Question: I have a flow sheet that I need to read values from. Here is how sheet1 is setup:
'''
equip | 11/1/2013 | 11/2/2013
car1 | travel | return home
car2 |maintenance|
car3 | travel | travel
'''

Basicly equipment in first frozen column, dates along the top row so each column under a date has the travel or maintenance for that equipment in the first column. It is a schedule for a timeline to the right.
What I need to do is find words in each row for a car but only if it is in the future.
Example: I need to find the next oil change for car1 but do not care about oil changes in the past, or in the far future beyond the first oil change in which im looking for.
Here is the index match I am using in sheet2 that works almost good enough.
'''
IF(INDEX(SHEET1!3:3,MATCH("oilchange"&"*",SHEET1!5:5,0))>=TODAY(),
INDEX(SHEET1!3:3,MATCH("oil change"&"*",SHEET1!5:5,0)),"not scheduled")
'''
This code has worked for any cars that do not have oil changes in the past. The cars that have an oil change in the past will return the date of the past oil change instead of the next upcoming oil change which im looking for.
Any ideas? Thanks in advance for helping me.
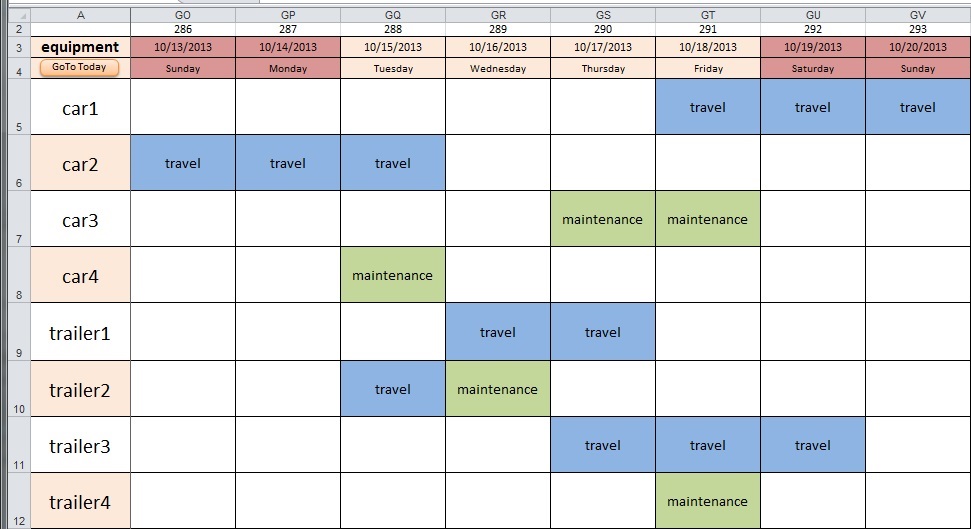
Answer: Assuming you are using Excel 2007 or later version try this formula
'=IFERROR(INDEX(SHEET1!3:3,MATCH(1,INDEX((LEFT(SHEET1!5:5,10)="oil change")*(SHEET1!3:3>=TODAY()),0),0)),"not scheduled")'
format result cell in required date format
That finds the first match when two things are true, row 5 value begins with "oil change".....and row 3 date is >= today.....and 'INDEX' returns the corresponding date.
If there's no match the 'MATCH' function returns an error and you get "not scheduled"